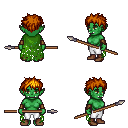
a pixel art fantasy rpg character, female body template, orc, green skin, green tattered cape, white pants, dark blonde bedhead hairstyle, leather bracers, brown shoes, spear, four views (front, back, left, right), 2x2 character sprite sheet, small pixel art, hard edges, no anti-aliasing